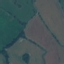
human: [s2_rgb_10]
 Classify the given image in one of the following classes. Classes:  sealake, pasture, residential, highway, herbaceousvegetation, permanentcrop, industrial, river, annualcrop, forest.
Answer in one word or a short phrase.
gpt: Pasture